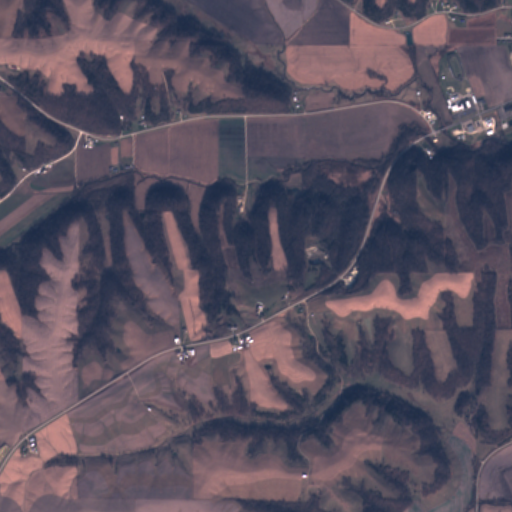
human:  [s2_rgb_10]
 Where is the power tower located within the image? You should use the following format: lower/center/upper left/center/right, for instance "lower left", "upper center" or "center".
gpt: The power tower is located in the lower left of the image.
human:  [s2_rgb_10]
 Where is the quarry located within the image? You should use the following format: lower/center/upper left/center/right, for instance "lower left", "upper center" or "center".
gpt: The quarry is located in the center right of the image.
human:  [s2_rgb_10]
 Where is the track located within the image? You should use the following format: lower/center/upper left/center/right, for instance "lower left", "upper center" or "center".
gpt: The track is located in the upper right of the image.
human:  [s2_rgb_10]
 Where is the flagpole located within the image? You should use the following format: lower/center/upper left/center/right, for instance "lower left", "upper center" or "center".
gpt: The flagpole is located in the upper right of the image.
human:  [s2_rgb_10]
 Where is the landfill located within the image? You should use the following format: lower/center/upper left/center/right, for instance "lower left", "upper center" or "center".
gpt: There is no landfill in the image.